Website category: auto
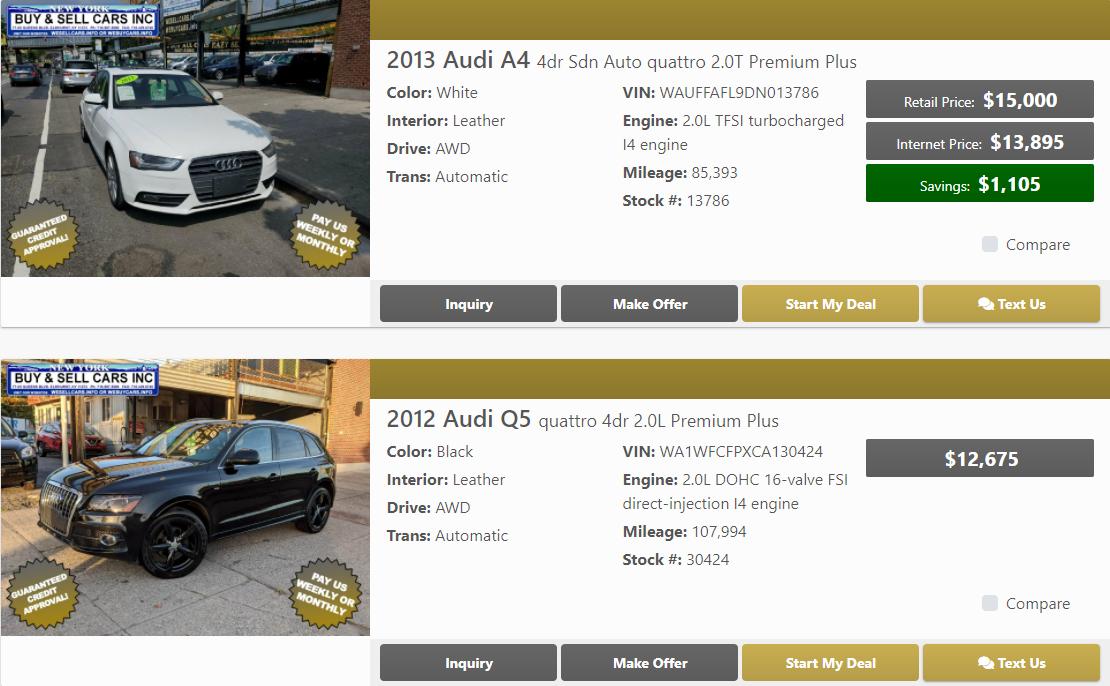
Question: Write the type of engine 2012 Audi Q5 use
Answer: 2.0L DOHC 16-valve FSI direct-injection I4 engine

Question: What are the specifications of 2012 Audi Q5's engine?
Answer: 2.0L DOHC 16-valve FSI direct-injection I4 engine

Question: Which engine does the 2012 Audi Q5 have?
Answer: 2.0L DOHC 16-valve FSI direct-injection I4 engine

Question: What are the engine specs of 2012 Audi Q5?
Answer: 2.0L DOHC 16-valve FSI direct-injection I4 engine

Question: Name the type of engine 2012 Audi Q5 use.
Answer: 2.0L DOHC 16-valve FSI direct-injection I4 engine

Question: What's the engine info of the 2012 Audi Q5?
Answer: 2.0L DOHC 16-valve FSI direct-injection I4 engine

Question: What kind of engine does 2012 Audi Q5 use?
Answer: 2.0L DOHC 16-valve FSI direct-injection I4 engine

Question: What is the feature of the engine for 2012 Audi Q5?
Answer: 2.0L DOHC 16-valve FSI direct-injection I4 engine

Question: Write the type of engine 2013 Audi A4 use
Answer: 2.0L TFSI turbocharged I4 engine

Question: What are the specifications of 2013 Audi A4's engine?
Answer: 2.0L TFSI turbocharged I4 engine

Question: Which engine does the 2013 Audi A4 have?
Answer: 2.0L TFSI turbocharged I4 engine

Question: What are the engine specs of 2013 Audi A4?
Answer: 2.0L TFSI turbocharged I4 engine

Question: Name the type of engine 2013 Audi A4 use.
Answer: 2.0L TFSI turbocharged I4 engine

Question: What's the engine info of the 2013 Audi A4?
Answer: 2.0L TFSI turbocharged I4 engine

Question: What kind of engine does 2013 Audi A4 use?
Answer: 2.0L TFSI turbocharged I4 engine

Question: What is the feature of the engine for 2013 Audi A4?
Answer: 2.0L TFSI turbocharged I4 engine

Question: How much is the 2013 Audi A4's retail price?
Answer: $15,000

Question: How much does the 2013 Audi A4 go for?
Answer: $15,000

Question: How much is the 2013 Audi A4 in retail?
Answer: $15,000

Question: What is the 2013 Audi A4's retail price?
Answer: $15,000

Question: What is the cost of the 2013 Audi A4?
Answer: $15,000

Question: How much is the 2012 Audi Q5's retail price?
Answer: $12,675

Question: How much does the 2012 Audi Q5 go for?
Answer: $12,675

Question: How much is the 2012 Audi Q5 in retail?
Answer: $12,675

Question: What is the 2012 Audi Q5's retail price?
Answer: $12,675

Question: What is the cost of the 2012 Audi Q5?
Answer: $12,675

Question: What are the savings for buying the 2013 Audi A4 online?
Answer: $1,105

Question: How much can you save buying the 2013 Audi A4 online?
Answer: $1,105

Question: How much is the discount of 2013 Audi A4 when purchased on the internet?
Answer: $1,105

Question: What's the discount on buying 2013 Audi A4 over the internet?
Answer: $1,105

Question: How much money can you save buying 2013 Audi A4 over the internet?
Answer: $1,105

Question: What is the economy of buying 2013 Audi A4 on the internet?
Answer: $1,105

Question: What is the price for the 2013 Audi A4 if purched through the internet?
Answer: $13,895

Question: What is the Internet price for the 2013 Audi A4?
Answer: $13,895

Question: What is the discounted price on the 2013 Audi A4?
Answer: $13,895

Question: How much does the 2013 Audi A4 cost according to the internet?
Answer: $13,895

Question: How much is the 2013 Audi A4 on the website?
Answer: $13,895

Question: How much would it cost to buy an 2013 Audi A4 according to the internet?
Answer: $13,895

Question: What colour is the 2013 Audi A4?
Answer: White

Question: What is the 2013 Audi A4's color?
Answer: White

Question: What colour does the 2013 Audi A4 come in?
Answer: White

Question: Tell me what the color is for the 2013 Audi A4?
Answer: White

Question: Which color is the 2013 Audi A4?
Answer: White

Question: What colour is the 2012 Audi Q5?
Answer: Black

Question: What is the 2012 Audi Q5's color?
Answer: Black

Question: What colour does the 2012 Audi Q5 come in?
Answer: Black

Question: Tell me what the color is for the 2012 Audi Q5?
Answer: Black

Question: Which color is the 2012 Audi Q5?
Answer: Black

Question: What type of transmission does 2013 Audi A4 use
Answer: Automatic

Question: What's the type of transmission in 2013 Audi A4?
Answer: Automatic

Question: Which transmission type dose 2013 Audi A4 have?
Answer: Automatic

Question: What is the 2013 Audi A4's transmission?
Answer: Automatic

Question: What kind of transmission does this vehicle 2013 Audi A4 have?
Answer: Automatic

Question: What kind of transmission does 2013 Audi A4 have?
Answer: Automatic

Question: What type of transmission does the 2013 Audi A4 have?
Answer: Automatic

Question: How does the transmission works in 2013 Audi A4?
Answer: Automatic

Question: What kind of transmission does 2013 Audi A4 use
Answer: Automatic

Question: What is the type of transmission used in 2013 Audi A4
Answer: Automatic

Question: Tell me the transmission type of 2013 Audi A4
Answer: Automatic

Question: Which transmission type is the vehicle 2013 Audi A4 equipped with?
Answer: Automatic

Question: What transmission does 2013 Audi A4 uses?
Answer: Automatic

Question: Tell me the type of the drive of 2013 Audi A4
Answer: AWD

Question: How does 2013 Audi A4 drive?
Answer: AWD

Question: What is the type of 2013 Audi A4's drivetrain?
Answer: AWD